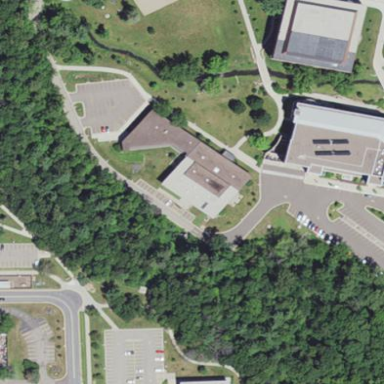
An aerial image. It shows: View of university building.